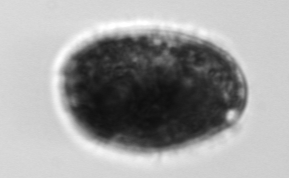
Label: Pleuronema